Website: bh-photo
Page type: customer-info-address
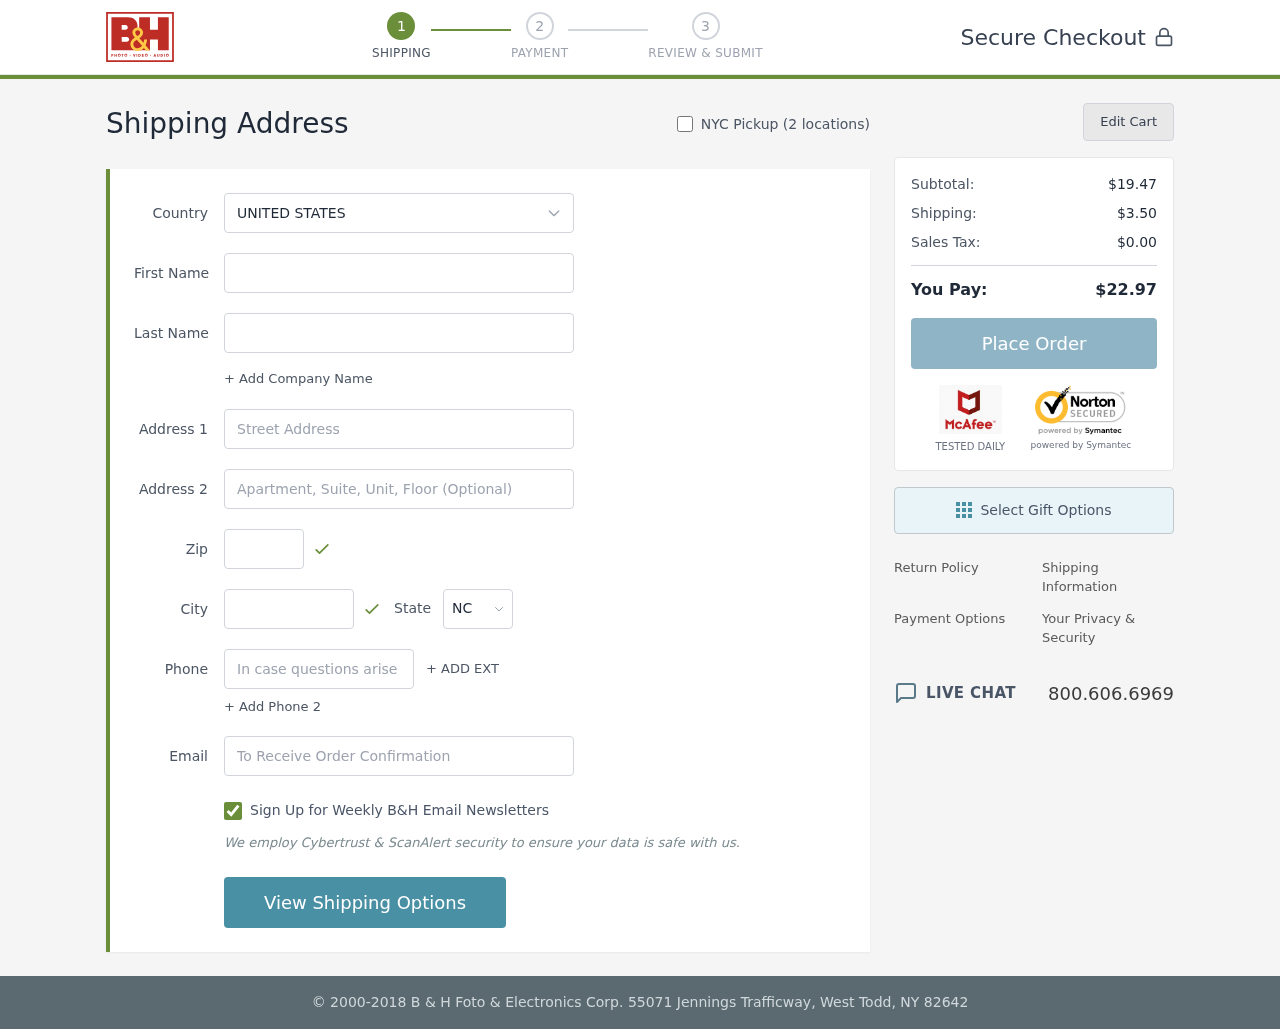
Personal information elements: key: PII_CITY
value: Christopherville
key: PII_COUNTRY
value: United States
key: PII_EMAIL
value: crystalwelch@yahoo.com
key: PII_FIRSTNAME
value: Crystal
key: PII_LASTNAME
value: Welch
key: PII_PHONE
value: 8483888396
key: PII_POSTCODE
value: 92213
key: PII_STATE_ABBR
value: NC
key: PII_STREET
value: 67056 Nielsen Dale Apt. 839
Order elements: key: ORDER_SUBTOTAL
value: $19.47
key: ORDER_SHIPPING_COST
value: $3.50
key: ORDER_TAX
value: $0.00
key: ORDER_TOTAL
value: $22.97